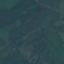
Label: Pasture